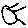
Label: sun